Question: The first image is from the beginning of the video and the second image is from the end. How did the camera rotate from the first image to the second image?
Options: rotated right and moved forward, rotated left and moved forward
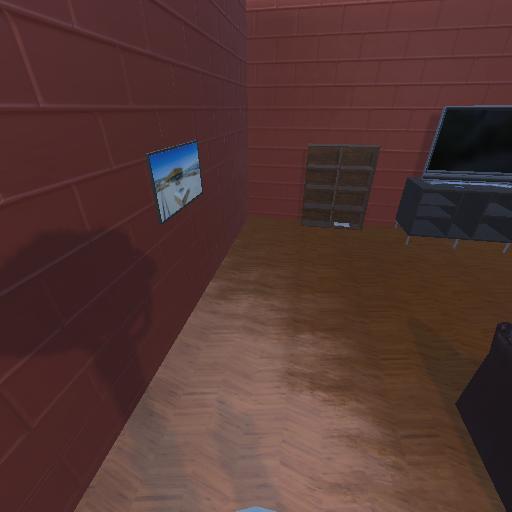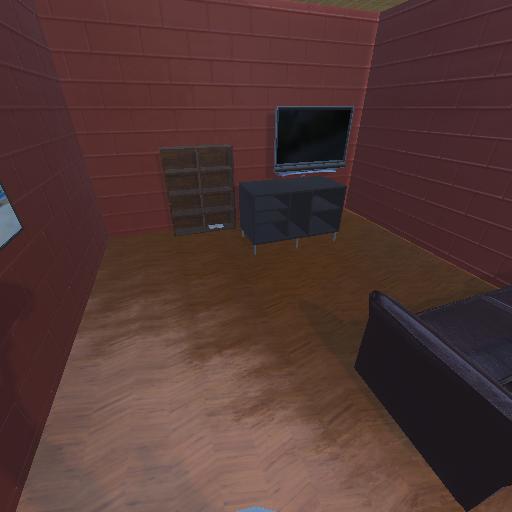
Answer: rotated right and moved forward